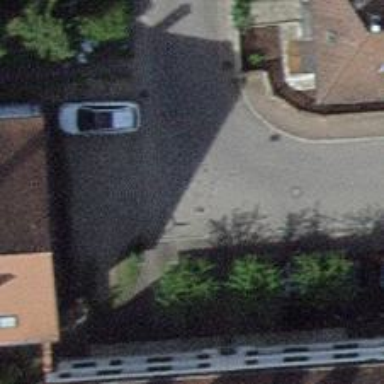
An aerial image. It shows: Residential road with asphalt surface.